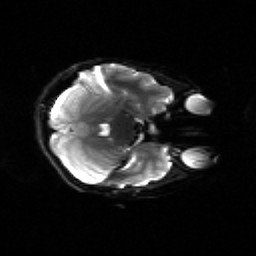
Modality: sbref
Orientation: axial
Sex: female
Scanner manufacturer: siemens
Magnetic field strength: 3 T
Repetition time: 5 s
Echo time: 0.071 s